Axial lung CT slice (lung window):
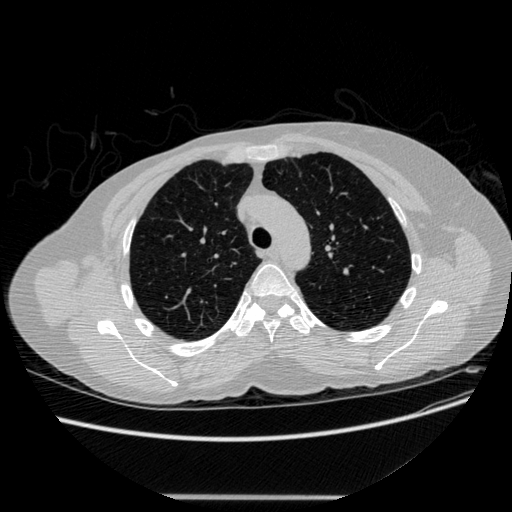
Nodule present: no